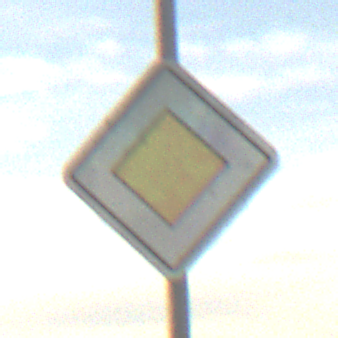
Verkehrszeichen: Vorfahrtsstrasse
Umgebung: Outdoor, Nature
Tageszeit: SunriseSunset
Wetter: PartlyCloudy
Licht: Natural
Jahreszeit: NotSpecified
Kontrast: LowContrast